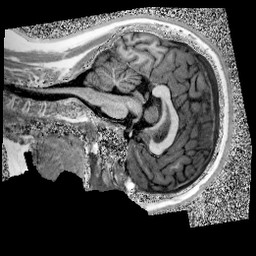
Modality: UNIT1
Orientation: sagittal
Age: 13
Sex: female
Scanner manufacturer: siemens
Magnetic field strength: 3 T
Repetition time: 4 s
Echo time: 0.00303 s